Question: I'm trying to build a CRUD application. I have a MySQL database of a large amount of records and would like to use a JQuery DataTable rather than trying to code out a table from scratch. The problem I have, is that I can see the table on my site, but I cannot get it to pull in the data from MySQL.
I've tried reading many site and forums including the official documentation on DataTable's website, but none of it makes sense to me.
What do I need to do to fix this? I've been working on this project for a solid week and am getting frustrated.
'''
<?php
/*
* DataTables example server-side processing script.
*
* Please note that this script is intentionally extremely simple to show how
* server-side processing can be implemented, and probably shouldn't be used as
* the basis for a large complex system. It is suitable for simple use cases as
* for learning.
*
* See http://datatables.net/usage/server-side for full details on the server-
* side processing requirements of DataTables.
*
* @license MIT - http://datatables.net/license_mit
*/
/* * * * * * * * * * * * * * * * * * * * * * * * * * * * * * * * * * * * * * *
* Easy set variables
*/
// DB table to use
$table = 'members';
// Table's primary key
$primaryKey = 'id';
// Array of database columns which should be read and sent back to DataTables.
// The 'db' parameter represents the column name in the database, while the 'dt'
// parameter represents the DataTables column identifier. In this case simple
// indexes
$columns = array(
array( 'db' => 'id', 'dt' => 0 ),
array( 'db' => 'name', 'dt' => 1 ),
array( 'db' => 'residential_address', 'dt' => 2 ),
array( 'db' => 'mailing_address', 'dt' => 3 ),
array( 'db' => 'precinct', 'dt' => 4)
array( 'db' => 'age', 'dt' => 5 ),
array( 'db' => 'ethnicity', 'dt' => 6 ),
array( 'db' => 'gender', 'dt' => 7 ),
array( 'db' => 'party', 'dt' => 8 ),
array( 'db' => 'race', 'dt' => 9 ),
array( 'db' => 'phone', 'dt' => 10 )
);
// SQL server connection information
$sql_details = array(
'user' => 'root',
'pass' => '',
'db' => 'ccrp_db',
'host' => 'localhost'
);
/* * * * * * * * * * * * * * * * * * * * * * * * * * * * * * * * * * * * * * *
* If you just want to use the basic configuration for DataTables with PHP
* server-side, there is no need to edit below this line.
*/
require( 'ssp.class.php' );
echo json_encode(
SSP::simple( $_GET, $sql_details, $table, $primaryKey, $columns )
);
?>
'''

Below is also my HTML code for reference:
'''
<!DOCTYPE html>
<html lang="en">
<head>
<meta charset="utf-8">
<meta http-equiv="X-UA-Compatible" content="IE=edge">
<meta name="viewport" content="width=device-width, initial-scale=1, shrink-to-fit=no">
<meta name="description" content="">
<meta name="author" content="">
<title>Cabarrus County Republican Party | Member Database</title>
<!-- Custom fonts for this template -->
<link href="vendor/fontawesome-free/css/all.min.css" rel="stylesheet" type="text/css">
<link href="https://fonts.googleapis.com/css?family=Nunito:200,200i,300,300i,400,400i,600,600i,700,700i,800,800i,900,900i" rel="stylesheet">
<!-- Custom styles for this template -->
<link href="css/sb-admin-2.min.css" rel="stylesheet">
<!-- Custom styles for this page -->
<link href="vendor/datatables/dataTables.bootstrap4.min.css" rel="stylesheet">
</head>
<body id="page-top">
<!-- Page Wrapper -->
<div id="wrapper">
<!-- Sidebar -->
<ul class="navbar-nav bg-gradient-primary sidebar sidebar-dark accordion" id="accordionSidebar">
<!-- Sidebar - Brand -->
<a class="sidebar-brand d-flex align-items-center justify-content-center" href="index.html">
<!--<div class="sidebar-brand-icon rotate-n-15">
<i class="fas fa-laugh-wink"></i>
</div> -->
<div class="sidebar-brand-text mx-3"><img src="img/republican_logo.png" width = "50" height="50">&nbsp;&nbsp;CCRP</div>
</a>
<!-- Divider -->
<hr class="sidebar-divider my-0">
<!-- Nav Item - Dashboard -->
<li class="nav-item active">
<a class="nav-link" href="index.html">
<i class="fas fa-fw fa-table"></i>
<span>Database</span></a>
</li>
<!-- Divider -->
<hr class="sidebar-divider">
<!-- Heading -->
<div class="sidebar-heading">
User Interface
</div>
<!-- Nav Item - Pages Collapse Menu -->
<li class="nav-item">
<a class="nav-link collapsed" href="#" data-toggle="collapse" data-target="#collapsePages" aria-expanded="true" aria-controls="collapsePages">
<i class="fas fa-fw fa-tachometer-alt"></i>
<span>Menu</span>
</a>
<div id="collapsePages" class="collapse" aria-labelledby="headingPages" data-parent="#accordionSidebar">
<div class="bg-white py-2 collapse-inner rounded">
<h6 class="collapse-header">Update Database</h6>
<a class="collapse-item" href="create.html">Add New Members</a>
<a class="collapse-item" href="#">Email <small>(beta)</small></a>
<a class="collapse-item" href="#">Mass Email <small>(beta)</small></a>
<h6 class="collapse-header">User Account</h6>
<a class="collapse-item" href="login.html">Login</a>
<a class="collapse-item" href="register.html">Register</a>
<a class="collapse-item" href="forgot-password.html">Forgot Password</a>
<div class="collapse-divider"></div>
<!-- <a class="collapse-item" href="blank.html">Blank Page</a> -->
</div>
</div>
</li>
<!-- Divider -->
<hr class="sidebar-divider d-none d-md-block">
<!-- Sidebar Toggler (Sidebar) -->
<div class="text-center d-none d-md-inline">
<button class="rounded-circle border-0" id="sidebarToggle"></button>
</div>
</ul>
<!-- End of Sidebar -->
<!-- Content Wrapper -->
<div id="content-wrapper" class="d-flex flex-column">
<!-- Main Content -->
<div id="content">
<!-- Topbar -->
<nav class="navbar navbar-expand navbar-light bg-white topbar mb-4 static-top shadow">
<!-- Sidebar Toggle (Topbar) -->
<button id="sidebarToggleTop" class="btn btn-link d-md-none rounded-circle mr-3">
<i class="fa fa-bars"></i>
</button>
<!-- Topbar Search -->
<form class="d-none d-sm-inline-block form-inline mr-auto ml-md-3 my-2 my-md-0 mw-100 navbar-search">
<div class="input-group">
<input type="text" class="form-control bg-light border-0 small" placeholder="Search for..." aria-label="Search" aria-describedby="basic-addon2">
<div class="input-group-append">
<button class="btn btn-primary" type="button">
<i class="fas fa-search fa-sm"></i>
</button>
</div>
</div>
</form>
<!-- Topbar Navbar -->
<ul class="navbar-nav ml-auto">
<!-- Nav Item - Search Dropdown (Visible Only XS) -->
<li class="nav-item dropdown no-arrow d-sm-none">
<a class="nav-link dropdown-toggle" href="#" id="searchDropdown" role="button" data-toggle="dropdown" aria-haspopup="true" aria-expanded="false">
<i class="fas fa-search fa-fw"></i>
</a>
<!-- Dropdown - Messages -->
<div class="dropdown-menu dropdown-menu-right p-3 shadow animated--grow-in" aria-labelledby="searchDropdown">
<form class="form-inline mr-auto w-100 navbar-search">
<div class="input-group">
<input type="text" class="form-control bg-light border-0 small" placeholder="Search for..." aria-label="Search" aria-describedby="basic-addon2">
<div class="input-group-append">
<button class="btn btn-primary" type="button">
<i class="fas fa-search fa-sm"></i>
</button>
</div>
</div>
</form>
</div>
</li>
<!-- <div class="topbar-divider d-none d-sm-block"></div> -->
<!-- Nav Item - User Information -->
<li class="nav-item dropdown no-arrow">
<a class="nav-link dropdown-toggle" href="#" id="userDropdown" role="button" data-toggle="dropdown" aria-haspopup="true" aria-expanded="false">
<span class="mr-2 d-none d-lg-inline text-gray-600 small">Valerie Luna</span>
<img class="img-profile rounded-circle" src="https://source.unsplash.com/QAB-WJcbgJk/60x60">
</a>
<!-- Dropdown - User Information -->
<div class="dropdown-menu dropdown-menu-right shadow animated--grow-in" aria-labelledby="userDropdown">
<a class="dropdown-item" href="#">
<i class="fas fa-user fa-sm fa-fw mr-2 text-gray-400"></i>
Profile
</a>
<a class="dropdown-item" href="#">
<i class="fas fa-cogs fa-sm fa-fw mr-2 text-gray-400"></i>
Settings
</a>
<a class="dropdown-item" href="#">
<i class="fas fa-list fa-sm fa-fw mr-2 text-gray-400"></i>
Activity Log
</a>
<div class="dropdown-divider"></div>
<a class="dropdown-item" href="#" data-toggle="modal" data-target="#logoutModal">
<i class="fas fa-sign-out-alt fa-sm fa-fw mr-2 text-gray-400"></i>
Logout
</a>
</div>
</li>
</ul>
</nav>
<!-- End of Topbar -->
<!-- Begin Page Content -->
<div class="container-fluid">
<!-- Page Heading -->
<h1 class="h3 mb-2 text-gray-800">Members List</h1>
<!-- <p class="mb-4">DataTables is a third party plugin that is used to generate the demo table below. For more information about DataTables, please visit the <a target="_blank" href="https://datatables.net">official DataTables documentation</a>.</p> -->
<!-- DataTales Example -->
<div class="card shadow mb-4">
<div class="card-header py-3">
<h6 class="m-0 font-weight-bold text-primary">Cabarrus County Republican Party </h6>
</div>
<div class="card-body">
<div class="table-responsive">
<table class="table table-bordered" id="dataTable" width="100%" cellspacing="0">
<thead>
<tr>
<th>ID</th>
<th>Name</th>
<th>Residential Address</th>
<th>Mailing Address</th>
<th>Precinct</th>
<th>Age</th>
<th>Ethnicity</th>
<th>Gender</th>
<th>Party</th>
<th>Race</th>
<th>Phone Number</th>
</tr>
</thead>
<tfoot>
<tr>
<th>ID</th>
<th>Name</th>
<th>Residential Address</th>
<th>Mailing Address</th>
<th>Precinct</th>
<th>Age</th>
<th>Ethnicity</th>
<th>Gender</th>
<th>Party</th>
<th>Race</th>
<th>Phone Number</th>
</tr>
</tfoot>
</table>
</div>
</div>
</div>
</div>
<!-- /.container-fluid -->
</div>
<!-- End of Main Content -->
<!-- Footer -->
<footer class="sticky-footer bg-white">
<div class="container my-auto">
<div class="copyright text-center my-auto">
<span>Copyright &copy; <a href="https://cascosigns.com">Casco Signs Inc.</a> 2019</span>
</div>
</div>
</footer>
<!-- End of Footer -->
</div>
<!-- End of Content Wrapper -->
</div>
<!-- End of Page Wrapper -->
<!-- Scroll to Top Button-->
<a class="scroll-to-top rounded" href="#page-top">
<i class="fas fa-angle-up"></i>
</a>
<!-- Logout Modal-->
<div class="modal fade" id="logoutModal" tabindex="-1" role="dialog" aria-labelledby="exampleModalLabel" aria-hidden="true">
<div class="modal-dialog" role="document">
<div class="modal-content">
<div class="modal-header">
<h5 class="modal-title" id="exampleModalLabel">Ready to Leave?</h5>
<button class="close" type="button" data-dismiss="modal" aria-label="Close">
<span aria-hidden="true">x</span>
</button>
</div>
<div class="modal-body">Select "Logout" below if you are ready to end your current session.</div>
<div class="modal-footer">
<button class="btn btn-secondary" type="button" data-dismiss="modal">Cancel</button>
<a class="btn btn-primary" href="login.html">Logout</a>
</div>
</div>
</div>
</div>
<!-- Bootstrap core JavaScript-->
<script src="vendor/jquery/jquery.min.js"></script>
<script src="vendor/bootstrap/js/bootstrap.bundle.min.js"></script>
<!-- Core plugin JavaScript-->
<script src="vendor/jquery-easing/jquery.easing.min.js"></script>
<!-- Custom scripts for all pages-->
<script src="js/sb-admin-2.min.js"></script>
<!-- Page level plugins -->
<script src="vendor/datatables/jquery.dataTables.min.js"></script>
<script src="vendor/datatables/dataTables.bootstrap4.min.js"></script>
<!-- Page level custom scripts -->
<script src="js/datatables.js"></script>
</body>
</html>
'''
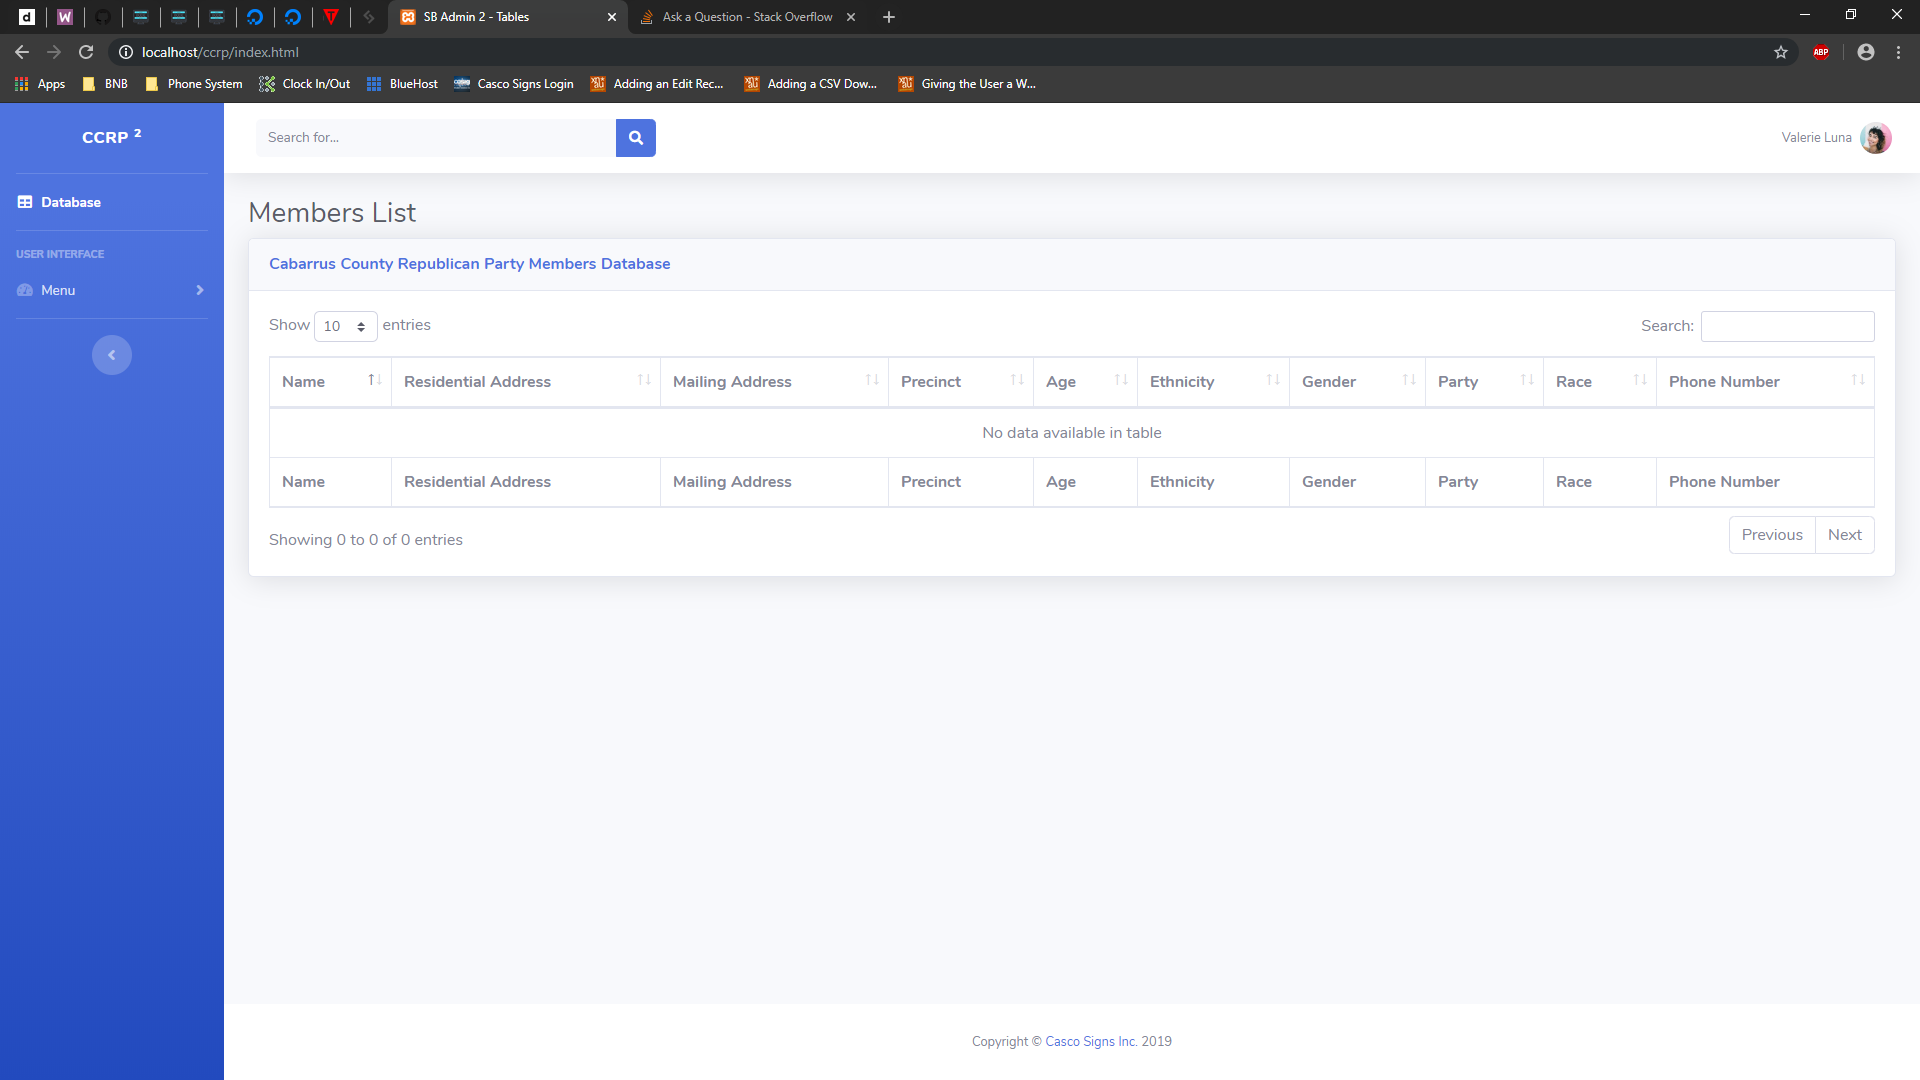
Answer: Now that you've got your MySQL data <URL>, use DataTable's AJAX option to make it reflect your table:
'''
$(document).ready(function() {
$('#example').DataTable( {
"processing": true,
"serverSide": true,
"ajax": "../server_side/scripts/server_processing.php" // your php file
});
});
'''